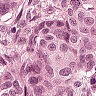
Metastatic tissue present: yes